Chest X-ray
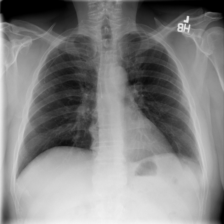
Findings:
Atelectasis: negative
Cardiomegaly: negative
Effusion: negative
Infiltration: negative
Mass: negative
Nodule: positive
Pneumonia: negative
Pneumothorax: negative
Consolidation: negative
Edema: negative
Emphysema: negative
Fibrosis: negative
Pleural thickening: negative
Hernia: negative